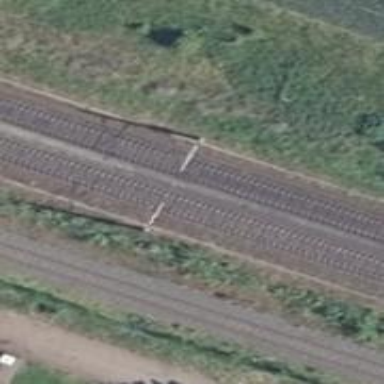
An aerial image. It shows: Milestone along the railway track with catenary mast.